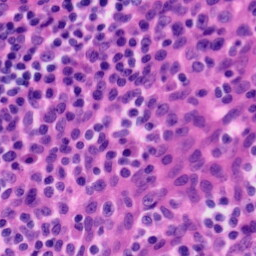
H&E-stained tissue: Tonsil